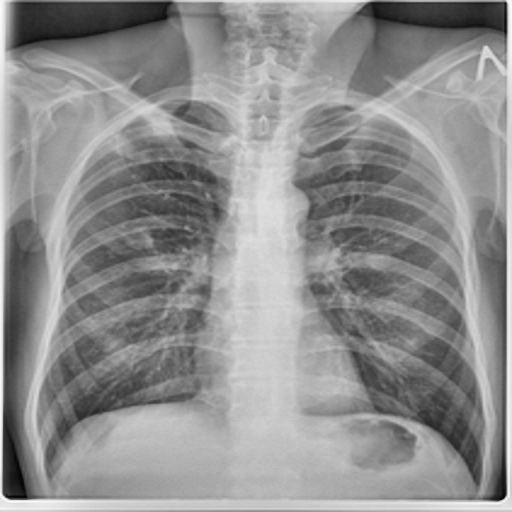
Finding: TUBERCULOSIS